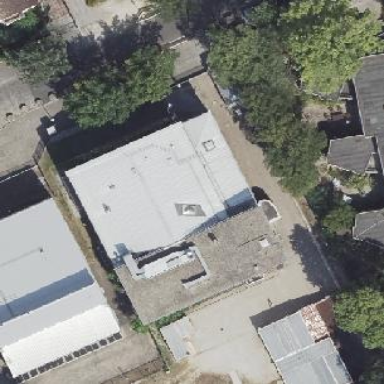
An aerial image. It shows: Building that serves as place of worship.